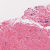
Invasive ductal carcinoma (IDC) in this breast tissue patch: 0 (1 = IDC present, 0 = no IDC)